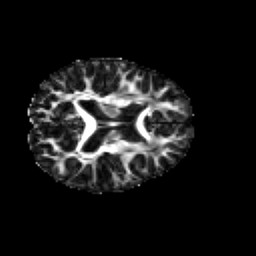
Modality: FA
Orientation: axial
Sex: female
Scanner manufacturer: siemens
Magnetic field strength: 3 T
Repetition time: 5 s
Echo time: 0.071 s